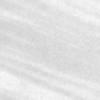
Label: change